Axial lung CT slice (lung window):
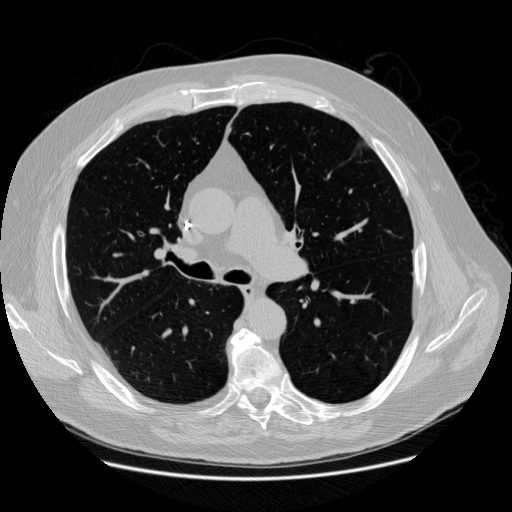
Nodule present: no